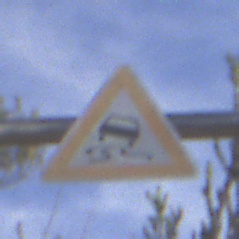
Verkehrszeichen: SchleuderOderRutschgefahr
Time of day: MorningAfternoon
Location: Outdoor (RoadRail)
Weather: PartlyCloudy
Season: NotSpecified
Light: Natural